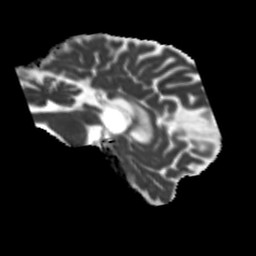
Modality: MD
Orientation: sagittal
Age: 58
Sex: male
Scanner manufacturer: siemens
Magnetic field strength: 3 T
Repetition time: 5.25 s
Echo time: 0.08 s